八年级 · 画法几何学
, $A B C D$ 为一长方形纸带, $A B / / C D$, 将 $A B C D$ 沿 $E F$ 折叠, $A, D$ 两点分别与 $A^{\prime}, D^{\prime}$ 对应,若 $\angle 2=70$. 如图, 台球桌相邻两边互相垂直, 若 $\angle 3=30^{\circ}$, 为了使白球反弹后能将黑球直接撞入袋中, 那么打白球时, 必须保证 $\angle 1$ 的度数为

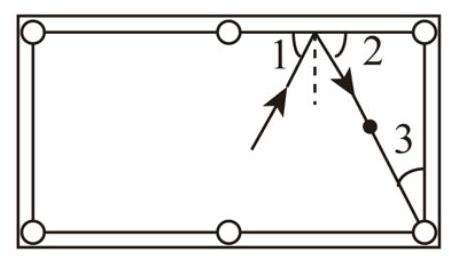
答案: 60